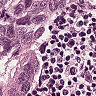
Metastatic tissue present: yes